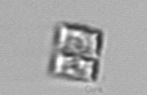
Label: Bacillariophyceae_morphotype1